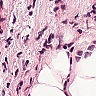
Metastatic tissue present: yes